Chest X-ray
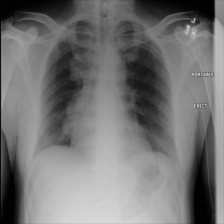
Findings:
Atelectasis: negative
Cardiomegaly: negative
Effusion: negative
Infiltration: negative
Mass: positive
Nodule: negative
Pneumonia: negative
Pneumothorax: negative
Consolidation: negative
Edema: negative
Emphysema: negative
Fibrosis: negative
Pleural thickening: negative
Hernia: negative